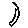
Label: moon